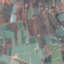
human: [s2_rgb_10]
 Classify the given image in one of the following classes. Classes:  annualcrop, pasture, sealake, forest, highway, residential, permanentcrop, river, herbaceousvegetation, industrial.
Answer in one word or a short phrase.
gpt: PermanentCrop